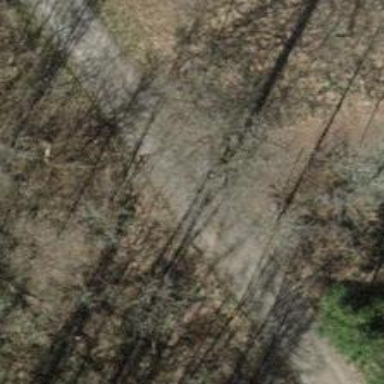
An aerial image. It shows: Brown bench.